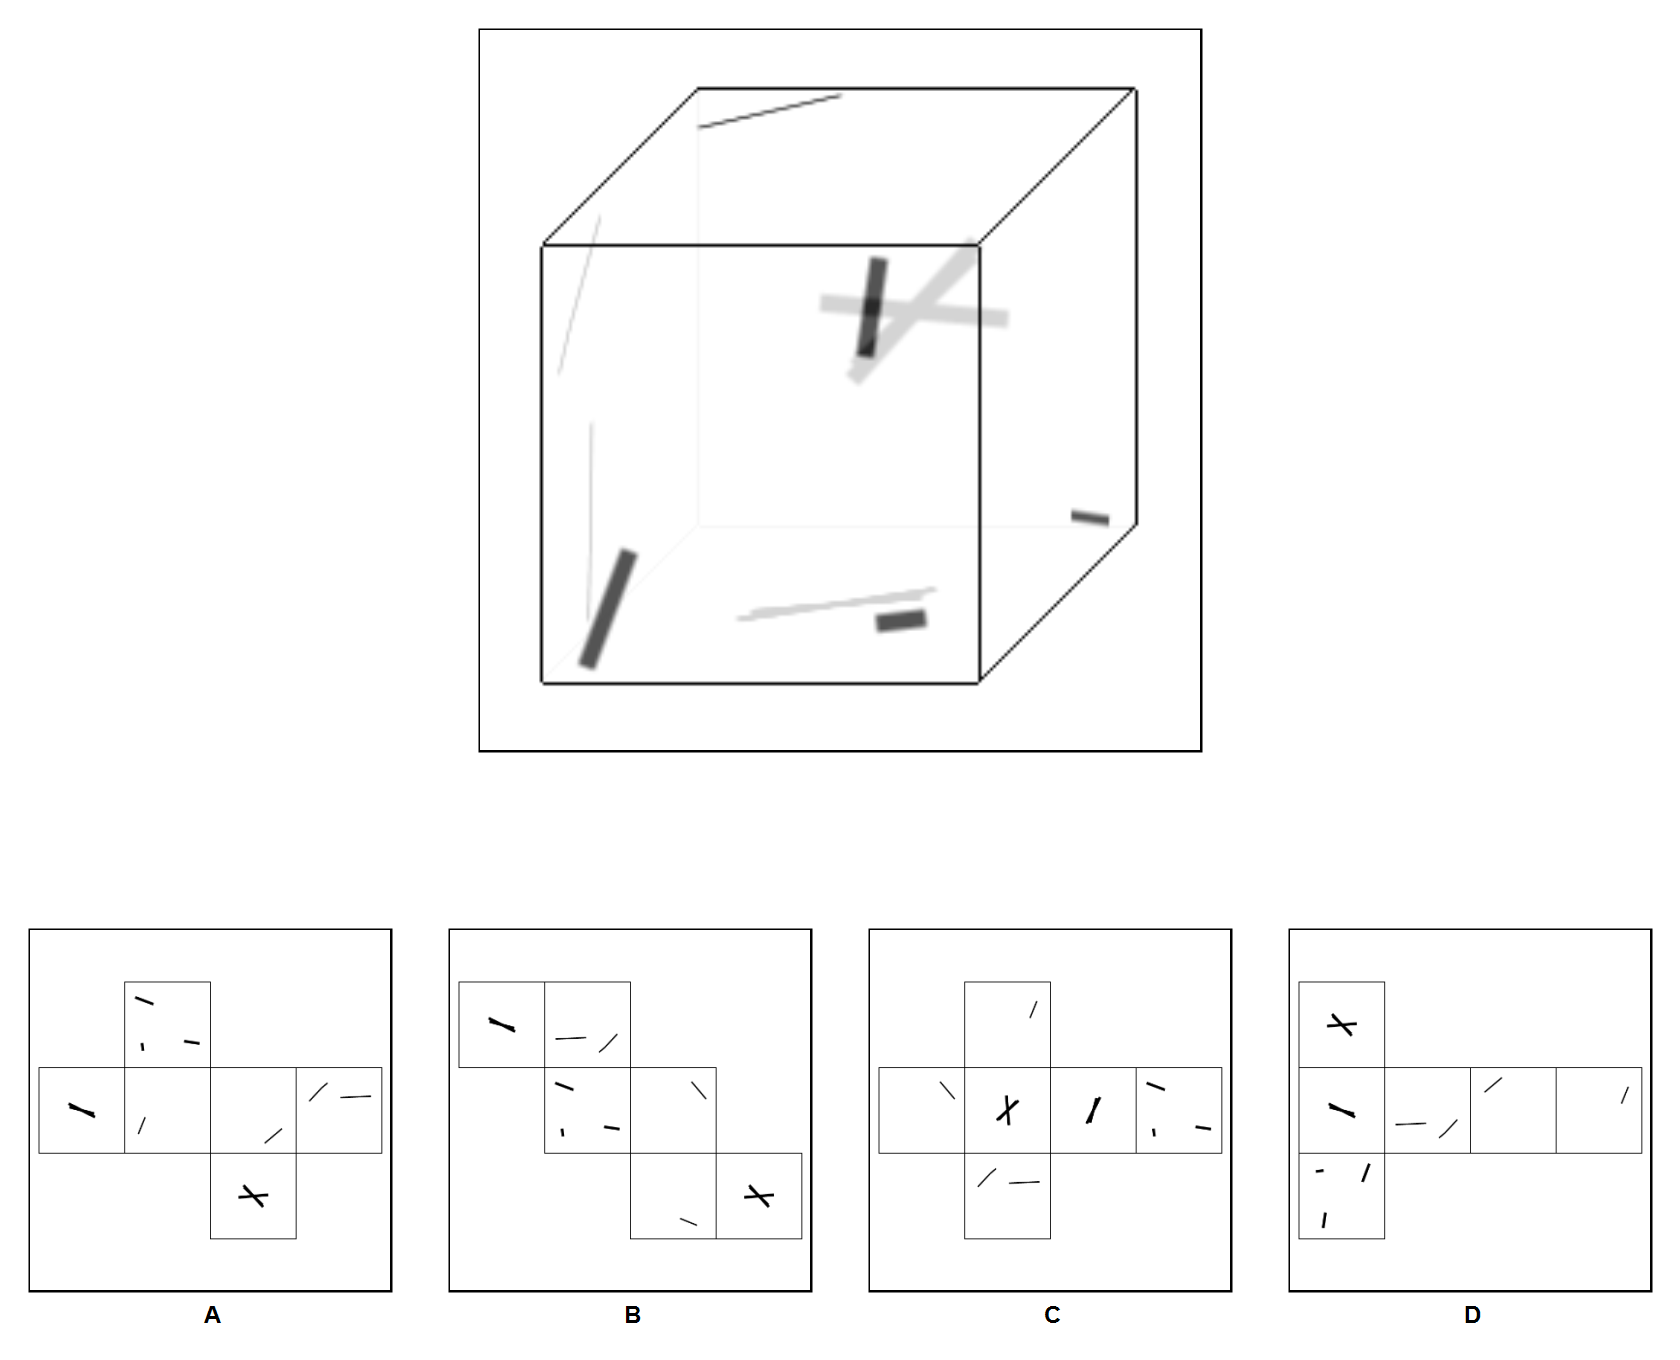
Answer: C